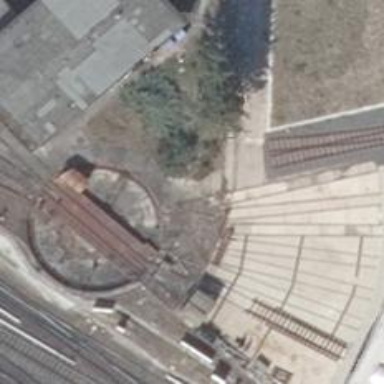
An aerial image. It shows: Unused railway yard.